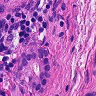
Metastatic tissue present: yes